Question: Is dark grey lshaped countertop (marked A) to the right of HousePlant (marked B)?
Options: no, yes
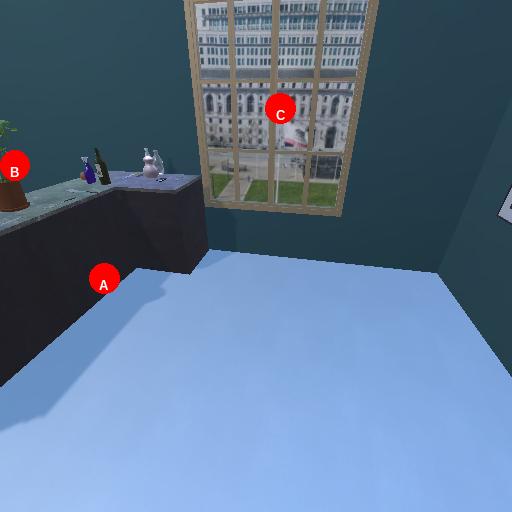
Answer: no